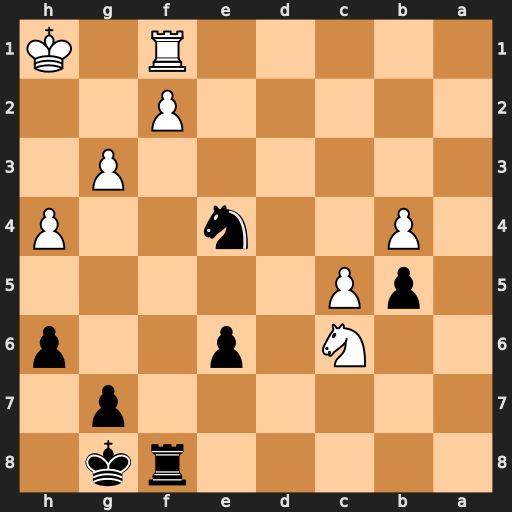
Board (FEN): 5rk1/6p1/2N1p2p/1pP5/1P2n2P/6P1/5P2/5R1K
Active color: b
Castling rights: -
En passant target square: -
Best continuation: Nxg3+ fxg3 Rxf1+